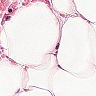
Metastatic tissue present: no